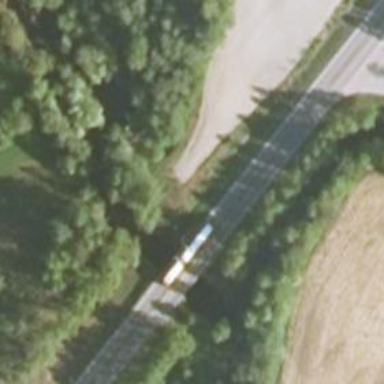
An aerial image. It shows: Trunk highway bridge with asphalt surface.